高一 · 计数
（2020 秋 - 辽阳期末）甲、乙两人想参加某项竞赛，根据以往 20 次的测试，将样本数据分成 $[50$, $60),[60,70),[70,80),[80,90),[90,100]$ 五组, 并整理得到如图频率分布直方图:

甲

已知甲测试成绩的中位数为
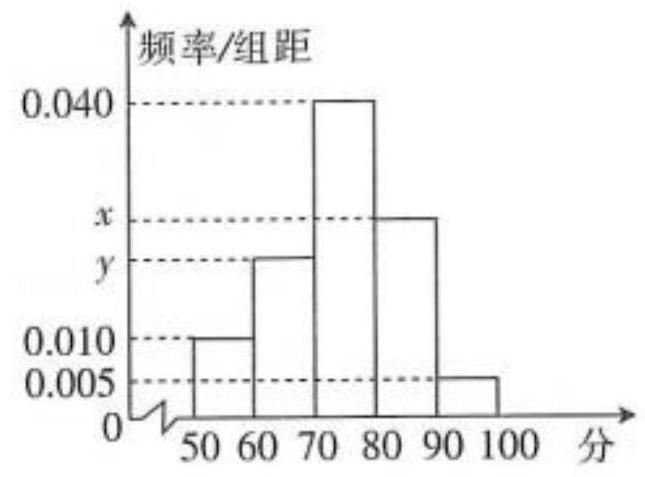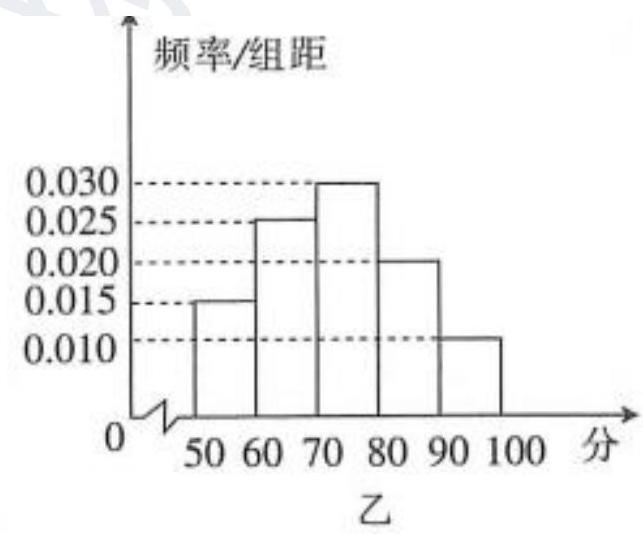
答案: 解：（1） $\because$ 甲测试成绩的中位数为 75 ,

$\therefore 0.01 \times 10+y \times 10+0.04 \times(75-70)=0.5$, 解得 $y=0.02$.

$\therefore 0.01 \times 10+y \times 10+0.04 \times 10+x \times 10+0.005 \times 10=1$, 解得 $x=0.025$.

同学甲的平均分为 $55 \times 0.01 \times 10+65 \times 0.02 \times 10+75 \times 0.04 \times 10+85 \times 0.025 \times 10+95 \times 0.005 \times 10=$ 74.5.

同学乙的平均分为 $55 \times 0.015 \times 10+65 \times 0.025 \times 10+75 \times 0.03 \times 10+85 \times 0.02 \times 10+95 \times 0.01 \times 10=$ 73.5 .

(2) 甲测试成绩不足 6 ( 0 分) 的试卷数为 $20 \times 0.01 \times 10=2$, 设为 $A, B$; 乙测试成绩不足 0 分的试卷数为 $20 \times 0.015 \times 10=3$, 设为 $a, b, c$;

从中抽 3 份的情况有 $(A, B, a),(A, B, b),(A, B, c),(A, a, b),(A, a, c)$,
$(A, b, c)$,
$(B, a, b)$,
$(B, a, c)$,
$(B, b, c),(a, b, c)$ ，共 10 种情况.

满足条件的有 $(A, a, b),(A, a, c),(A, b, c),(B, a, b),(B, a, c),(B, b$, c)，共 6 种情况，
故恰有 2 份来自乙的概率为 $\frac{6}{10}=\frac{3}{5}$.